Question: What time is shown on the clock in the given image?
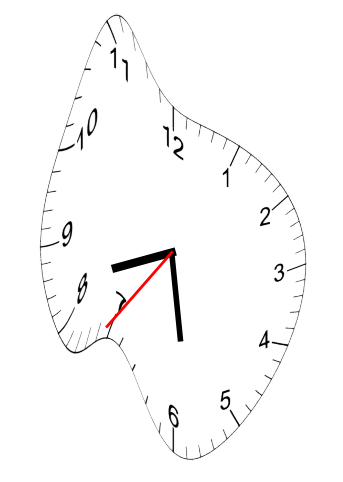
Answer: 08:28:36